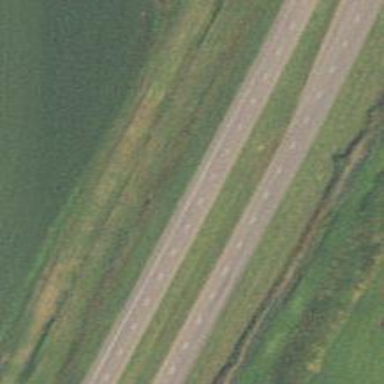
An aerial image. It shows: Trunk highway with expressway features.